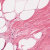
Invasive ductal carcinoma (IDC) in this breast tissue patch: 0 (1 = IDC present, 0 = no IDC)